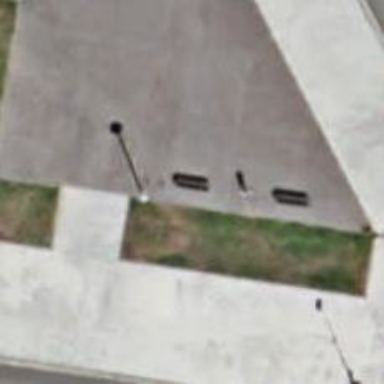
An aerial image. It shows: Brown bench.